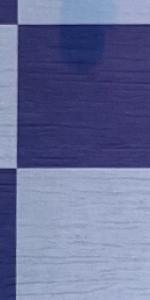
Label: Empty